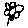
Label: flower